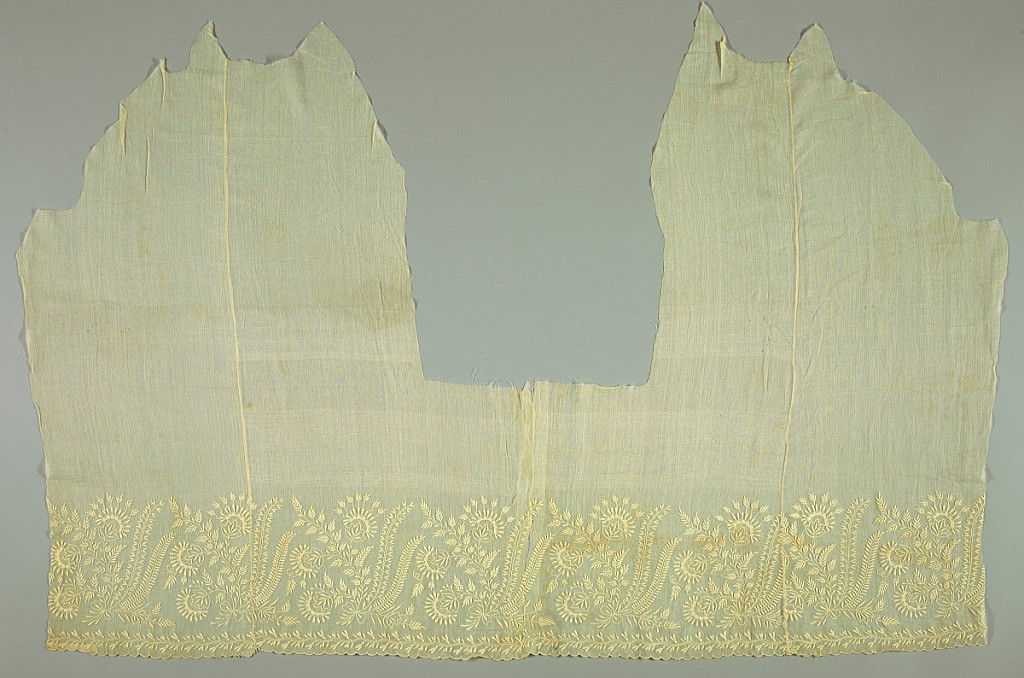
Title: Flounce
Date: early 19th century
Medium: cotton Technique: embroidered
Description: Embroidered border on irregularly shaped piece, possible cut for a garment, with a repeating design of stylized flower sprays and leafy fronds.